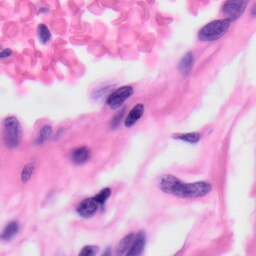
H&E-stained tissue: Skin